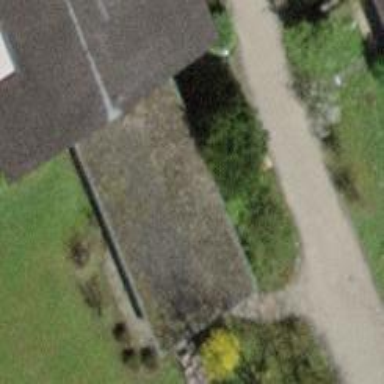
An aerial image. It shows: Flat roof on building.